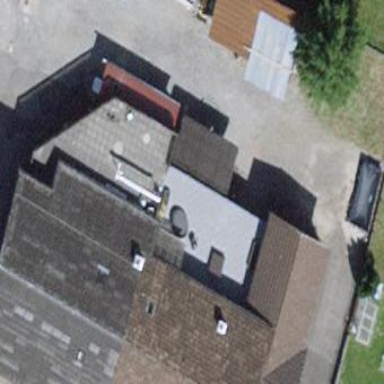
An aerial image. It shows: View of roof of building.